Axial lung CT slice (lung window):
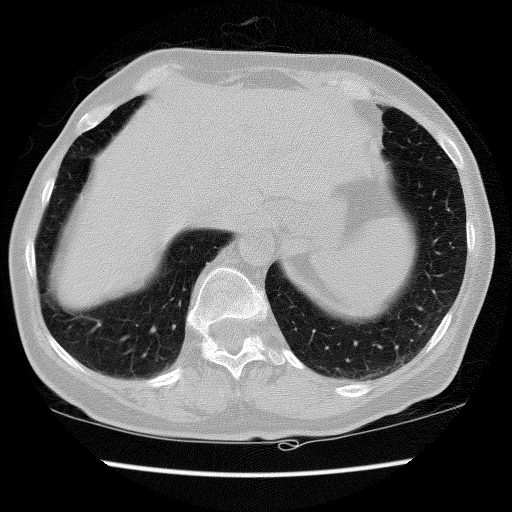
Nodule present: no